Question: I am using a logistic regression model to predict values in a raster dataset. Data used in the model are in the following format:
'''
class b1 b2 b3 b4
A 121 111 90 160
A 100 90 67 90
B 90 120 102 154
...
'''
I would expect the output of the model to be categorical (A or B; there are only two classes). Instead, the 'glm' model yields continuous values ranging from 0 - 1. Either my interpretation of the model output is incorrect, or am I coding this wrong. How should I interpret these results?

---
'''
# GLM
myglm = glm(factor(class) ~ b1 + b2 + b3 + b4), data = df, family = binomial(link = "logit"))
# Predict results and write to image
predict(sf, myglm, outpath, type="response",
index=1, na.rm=TRUE, progress="text", overwrite=TRUE)
'''
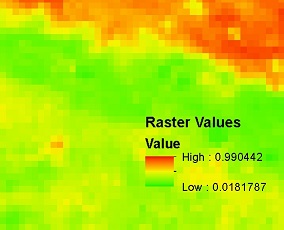
Answer: The output is correct. You should interpret these values as probabilities. The Base class set's what the probability is for.
The value 0.7 means a 70% probability of the data point belonging to class A(or B) depending on how you set the levels.
If you want binary classes out you have to decide on a cut-off in probability. If the prevalence is 50% the 0.5 should suffice as a cut-off.